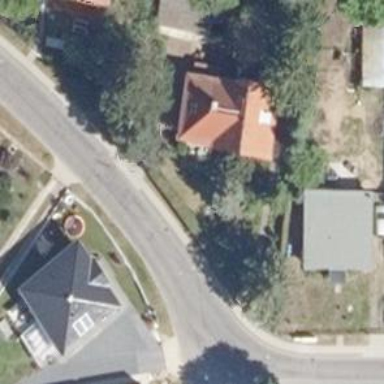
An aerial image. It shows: Residential road with asphalt surface and sidewalk on the left side.